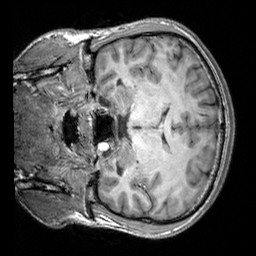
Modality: T1w
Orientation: coronal
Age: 25
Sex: male
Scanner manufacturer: siemens
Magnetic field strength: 3 T
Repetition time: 2.3 s
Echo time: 0.00303 s